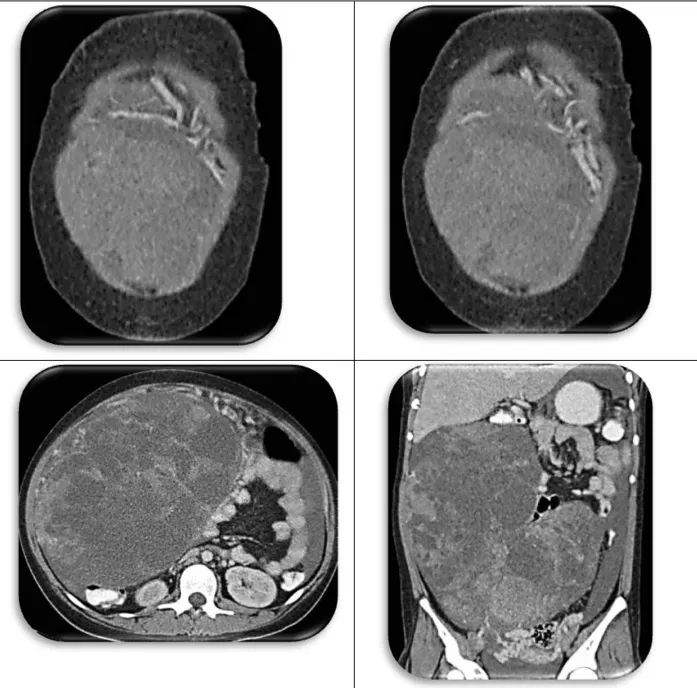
Scans of juvenile germ cell tumor.
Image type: radiology (ct)